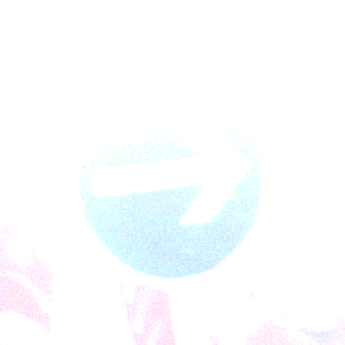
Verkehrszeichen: VorgeschriebeneFahrtrichtungHierRechts
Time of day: Midday
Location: Roofed (Special)
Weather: Overcast
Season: NotSpecified
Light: Natural